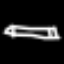
Label: pencil